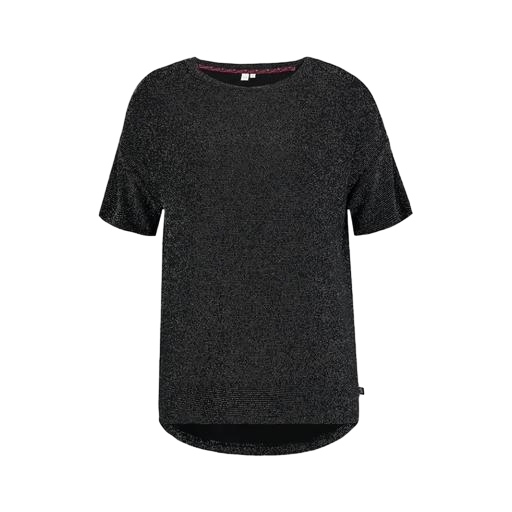
black flecked t-shirt, black lurex tee, black women’s ua studio oversized t, white background